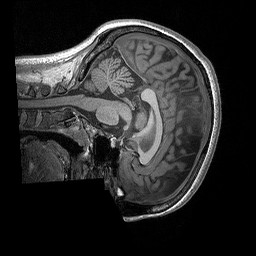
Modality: T1w
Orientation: sagittal
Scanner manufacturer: siemens
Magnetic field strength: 3 T
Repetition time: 2.3 s
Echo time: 0.00298 s